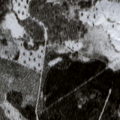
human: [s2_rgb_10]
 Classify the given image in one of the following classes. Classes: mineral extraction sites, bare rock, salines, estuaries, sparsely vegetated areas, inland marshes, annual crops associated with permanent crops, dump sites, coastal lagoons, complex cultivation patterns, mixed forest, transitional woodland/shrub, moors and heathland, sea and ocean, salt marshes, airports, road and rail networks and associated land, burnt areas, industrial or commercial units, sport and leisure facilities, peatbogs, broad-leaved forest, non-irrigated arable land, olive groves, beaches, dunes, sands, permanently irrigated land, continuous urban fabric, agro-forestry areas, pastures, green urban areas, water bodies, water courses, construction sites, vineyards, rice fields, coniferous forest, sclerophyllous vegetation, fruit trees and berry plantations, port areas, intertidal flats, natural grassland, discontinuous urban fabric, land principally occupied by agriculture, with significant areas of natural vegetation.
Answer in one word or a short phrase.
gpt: coniferous forest, mixed forest, transitional woodland/shrub